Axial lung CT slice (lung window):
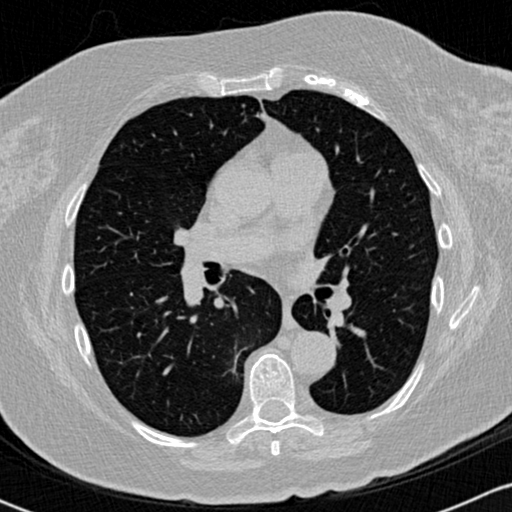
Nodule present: no